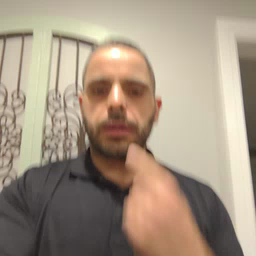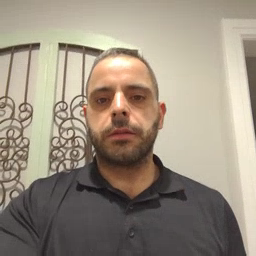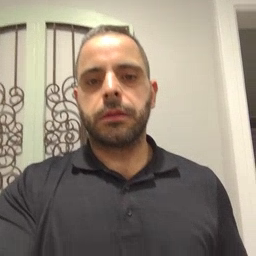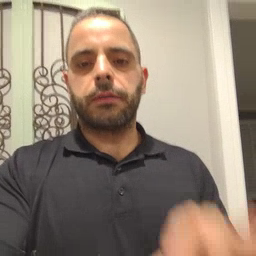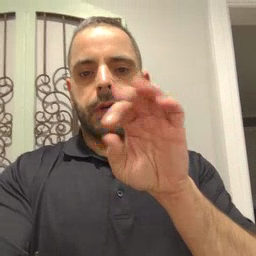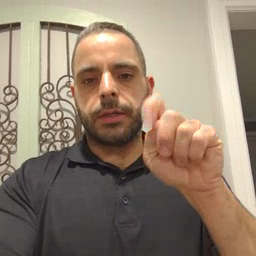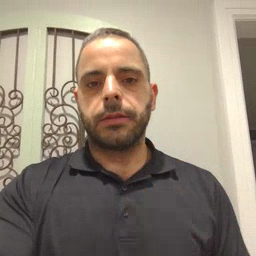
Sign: feet